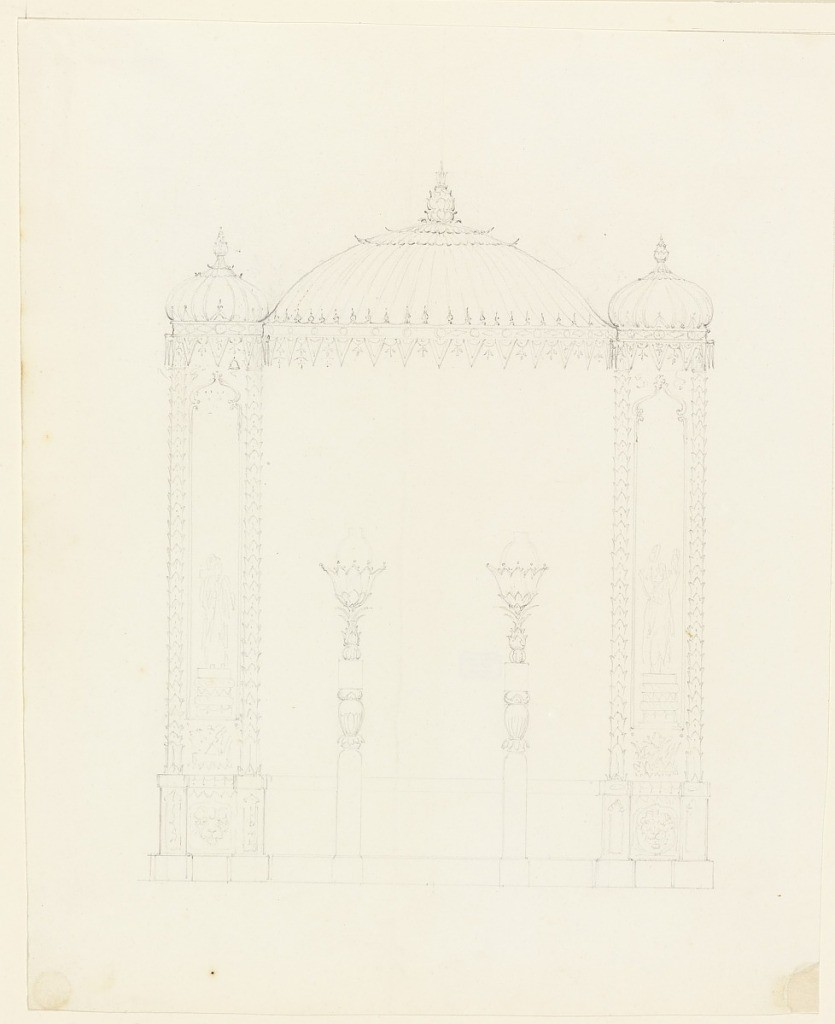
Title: Lamp Standards and Wall Decoration, Royal Pavilion, Brighton
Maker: Frederick Crace, English, 1779–1859
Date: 1817
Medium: Graphite on white wove paper
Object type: Drawing
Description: Canopy-like decorations of Indian design with wide compartments flanked by two narrow ones, each surmounted by domes. The narrow sections have columns with leafy shafts, the space between filled with figures within niches. Wide areas contain two candelabra, with leafy shafts surmounted by lotus leaves.